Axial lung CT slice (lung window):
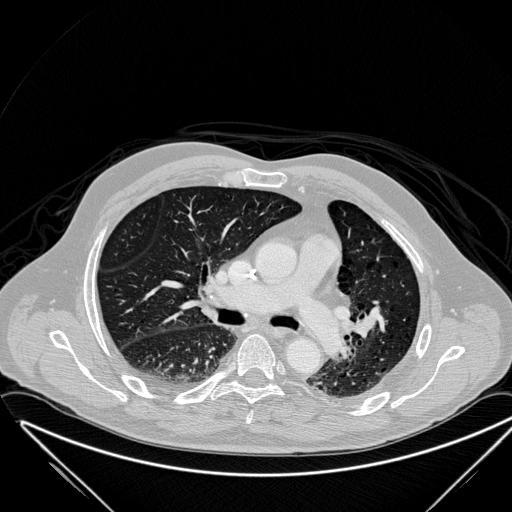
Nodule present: no